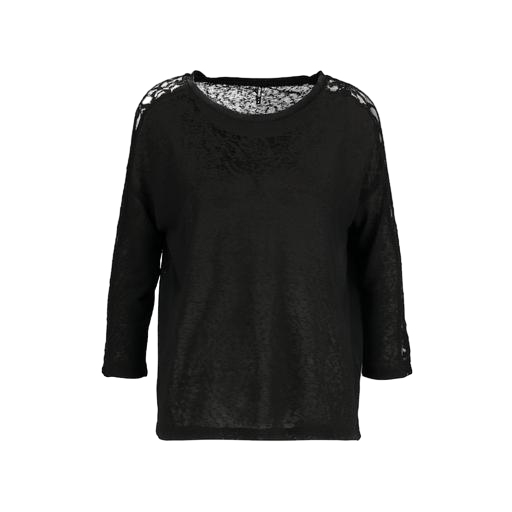
black three-quarter-sleeve top only macy, black lace-accented top, black boat-neck lace, white background